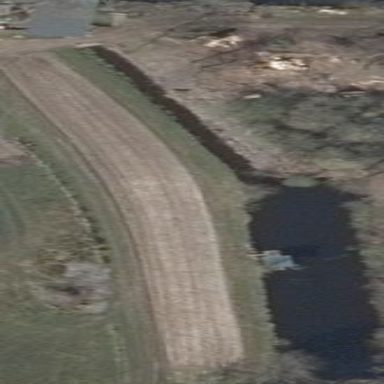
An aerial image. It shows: Canal with water flowing through it.